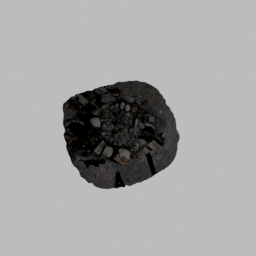
Label: nature